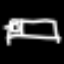
Label: bed